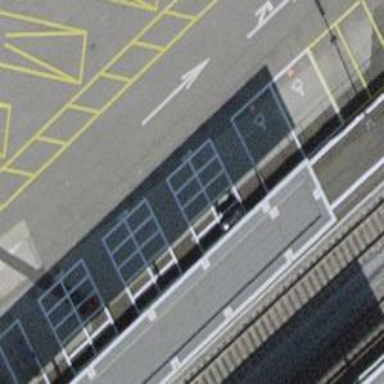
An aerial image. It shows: Shed designated as bicycle parking facility.